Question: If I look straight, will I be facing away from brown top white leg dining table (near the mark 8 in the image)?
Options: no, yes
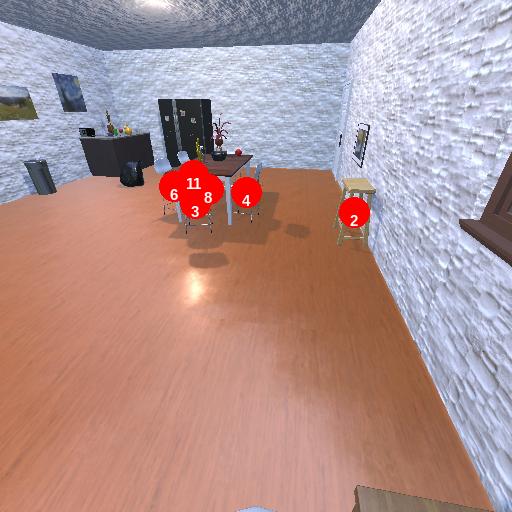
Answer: no